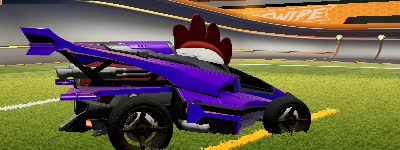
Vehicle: aftershock